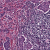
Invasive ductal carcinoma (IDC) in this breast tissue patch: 1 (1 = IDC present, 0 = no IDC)